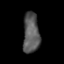
Tissue: prostate
Cell type: Fibroblasts
Senescence score: 0.7825
Nuclear area (px): 648
Mean DAPI intensity: 88.935